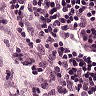
Metastatic tissue present: no